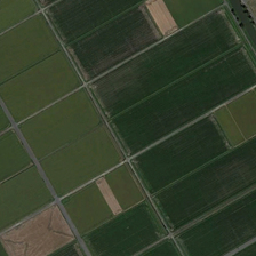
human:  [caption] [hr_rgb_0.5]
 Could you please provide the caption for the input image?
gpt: A large area of green wheat is planted on this land.

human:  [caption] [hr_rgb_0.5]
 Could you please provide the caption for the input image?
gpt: a large area of green wheat is cultivated in this land.

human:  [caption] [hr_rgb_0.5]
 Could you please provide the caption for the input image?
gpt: In this land most of the buckwheat is grown.

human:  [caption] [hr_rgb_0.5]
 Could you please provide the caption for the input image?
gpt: Large green wheat fields.

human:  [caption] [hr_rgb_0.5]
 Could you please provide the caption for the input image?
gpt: A large area of green wheat is grown on this land.